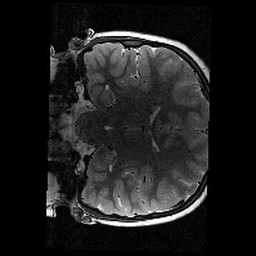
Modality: T2w
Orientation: coronal
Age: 9
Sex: male
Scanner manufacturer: siemens
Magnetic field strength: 3 T
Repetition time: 9.23 s
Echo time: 0.067 s